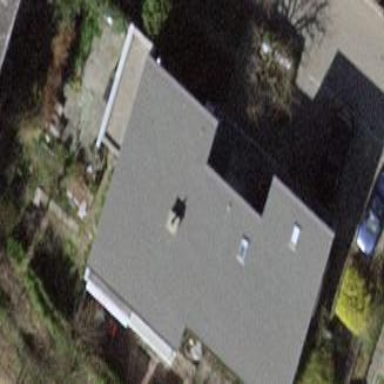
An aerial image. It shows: Terrace building.